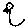
Label: bird